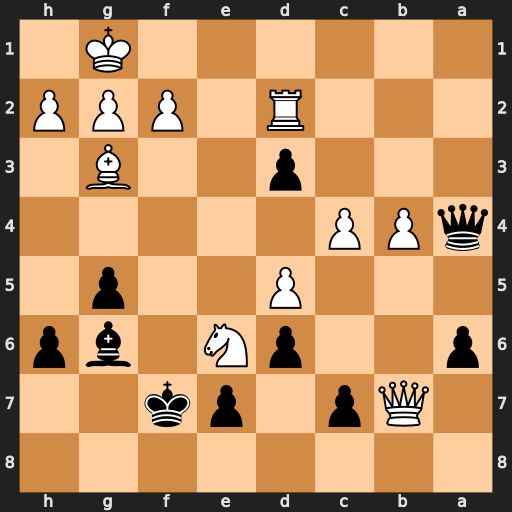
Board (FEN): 8/1Qp1pk2/p2pN1bp/3P2p1/qPP5/3p2B1/3R1PPP/6K1
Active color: b
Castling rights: -
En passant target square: -
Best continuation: Qa1+ Rd1 Qxd1#